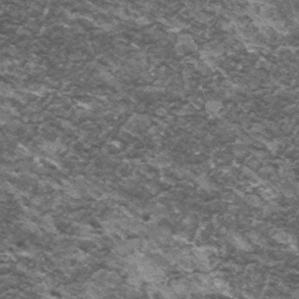
Label: frost